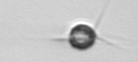
Label: Acanthoica_quattrospina